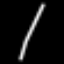
Label: line